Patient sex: F
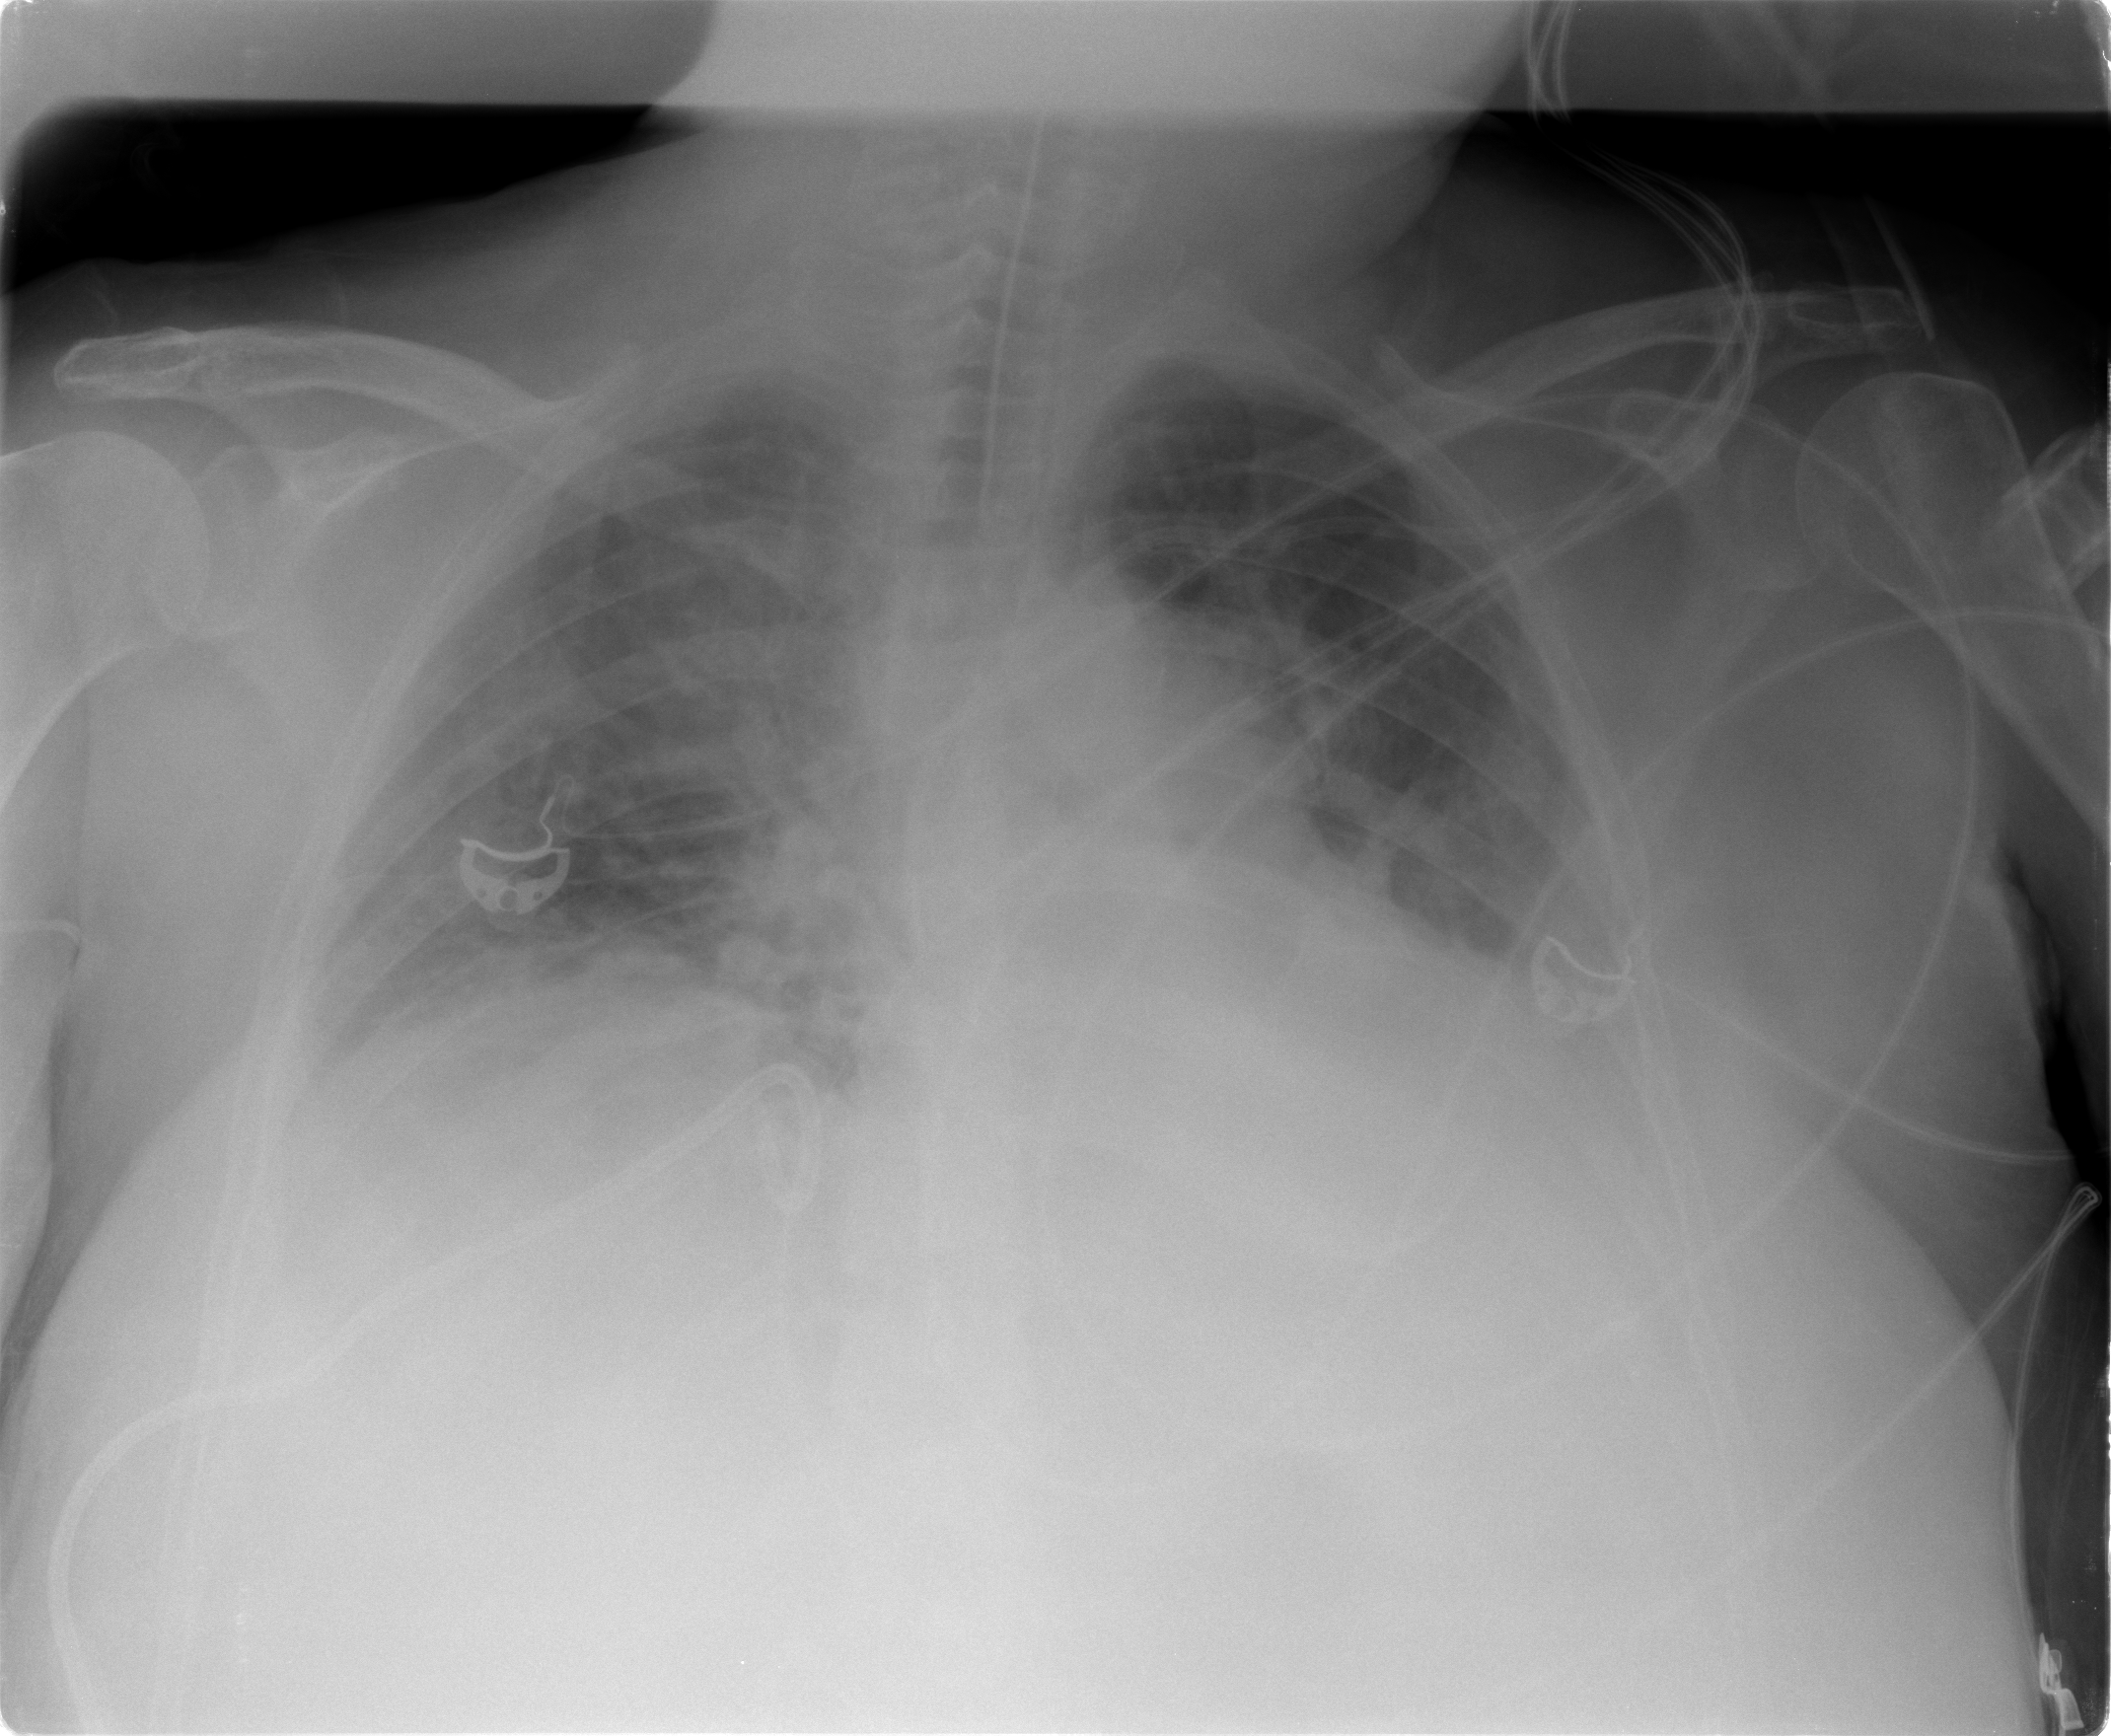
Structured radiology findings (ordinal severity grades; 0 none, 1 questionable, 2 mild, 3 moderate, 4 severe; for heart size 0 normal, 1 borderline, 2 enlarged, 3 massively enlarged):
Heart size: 2
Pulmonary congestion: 2
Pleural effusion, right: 2
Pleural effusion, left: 2
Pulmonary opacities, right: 2
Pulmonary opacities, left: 2
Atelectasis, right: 2
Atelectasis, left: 2